Interaction volume radius: 5 \u00c5
Interaction volume height: 15 \u00c5
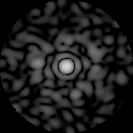
Disorder parameter: 0.8103